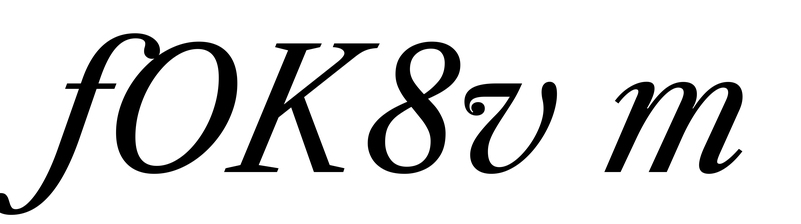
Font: LibreCaslonText-Italic_Italic